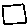
Label: square